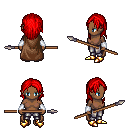
a pixel art fantasy rpg character, female body template, human, dark skin, brown cape, metal pants, red long hairstyle, white cloth bracers, gold boots, spear, four views (front, back, left, right), 2x2 character sprite sheet, small pixel art, hard edges, no anti-aliasing